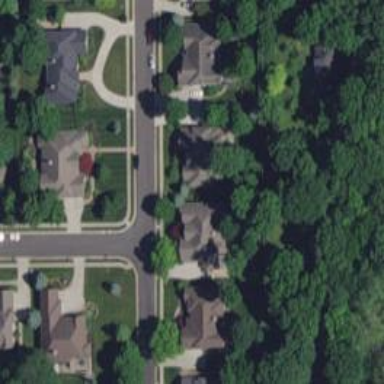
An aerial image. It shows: Residential road with asphalt surface and separate sidewalk.